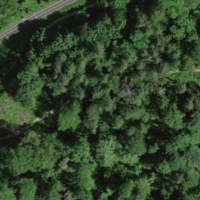
EUNIS habitat code: 44
Species observed at this site:
Lamium galeobdolon